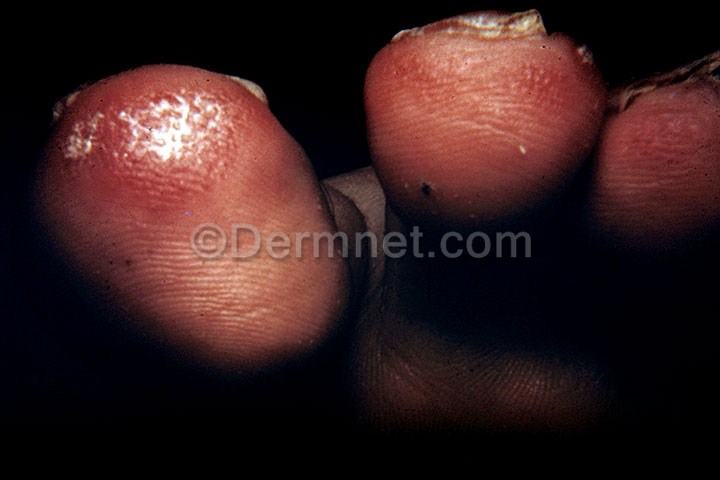
Disease: Systemic Disease